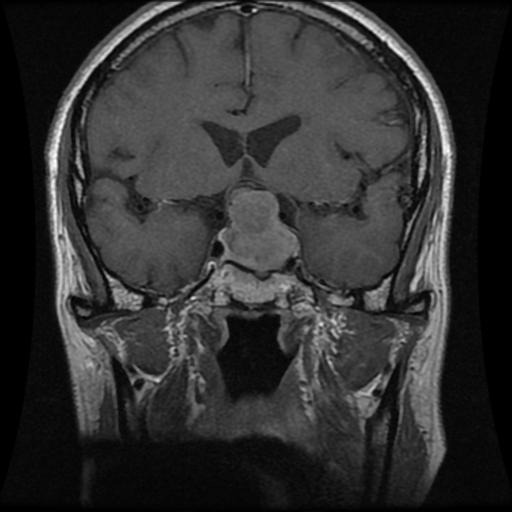
Label: pituitary